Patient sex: M
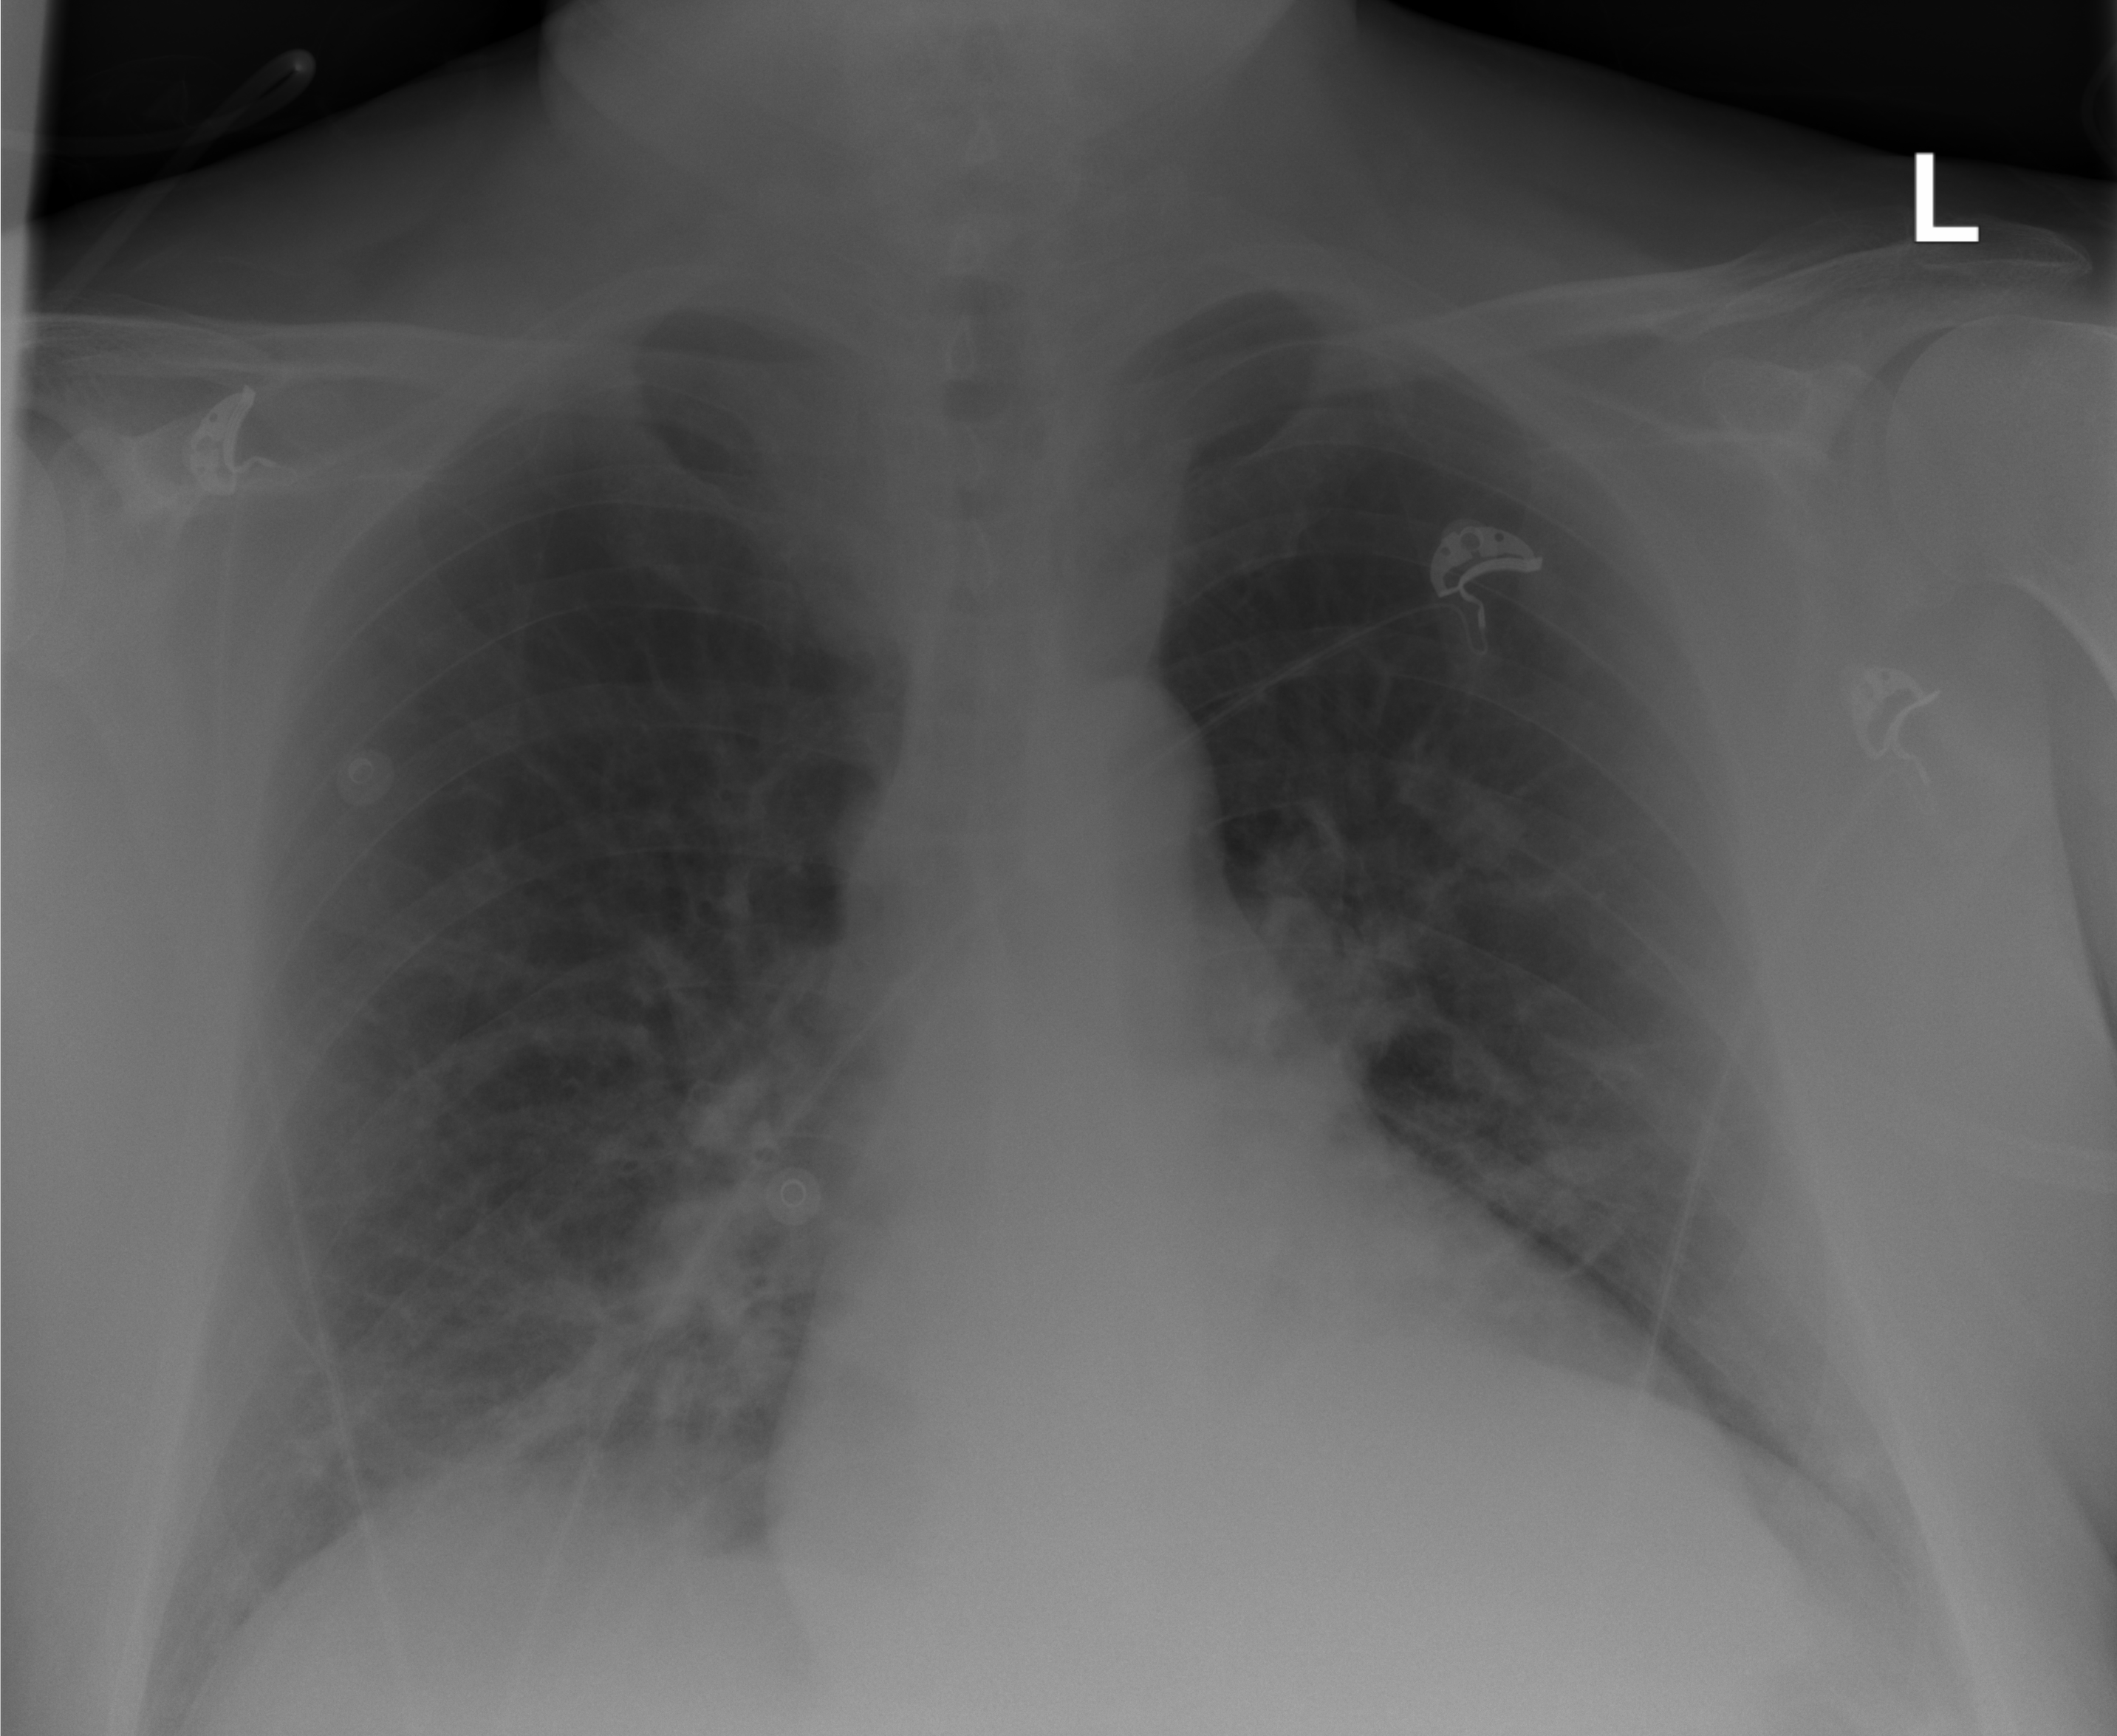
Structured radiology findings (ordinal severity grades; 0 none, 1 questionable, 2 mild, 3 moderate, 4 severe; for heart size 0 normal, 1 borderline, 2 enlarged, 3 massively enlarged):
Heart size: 2
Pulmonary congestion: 2
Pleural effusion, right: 0
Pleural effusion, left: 0
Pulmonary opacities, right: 1
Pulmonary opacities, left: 0
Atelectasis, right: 0
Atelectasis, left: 0